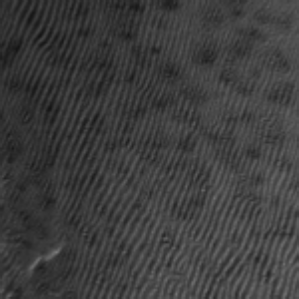
Label: frost